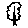
Label: tree